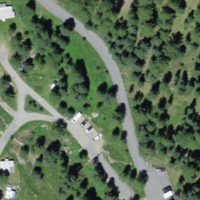
EUNIS habitat code: 26
Species observed at this site:
Cyaniris semiargus
Erebia melampus
Motacilla cinerea
Nucifraga caryocatactes
Pyrgus serratulae